Question: Count the number of objects in the diagram.
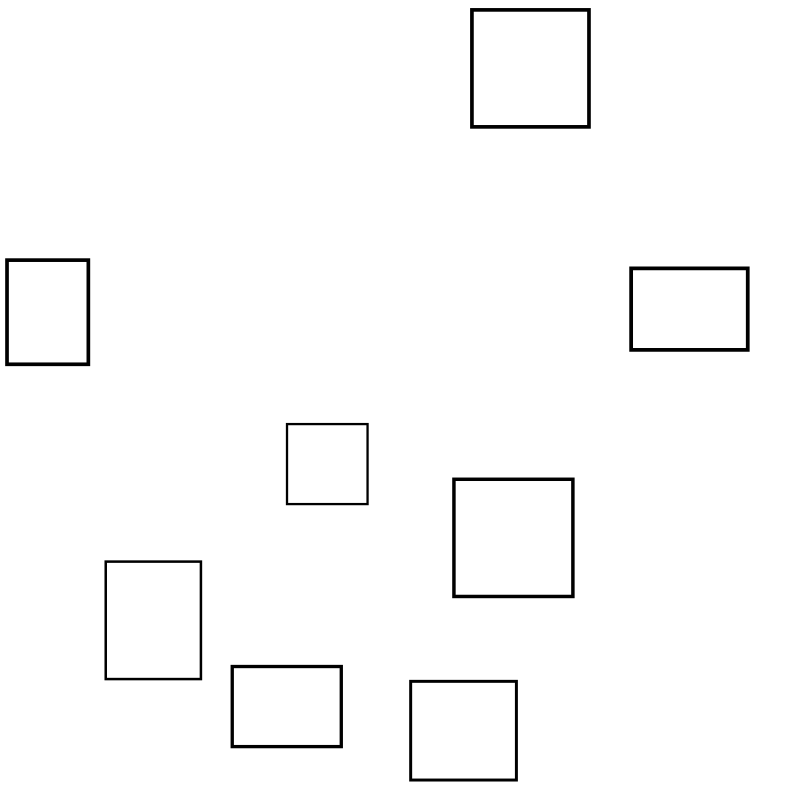
Answer: 8